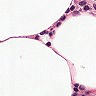
Metastatic tissue present: no